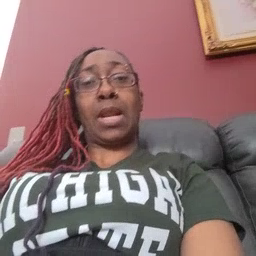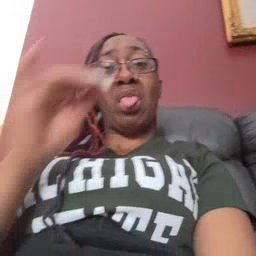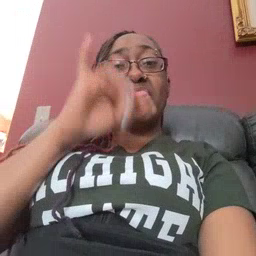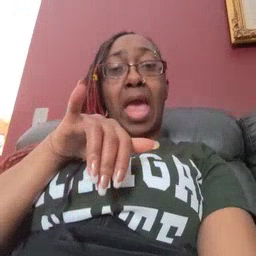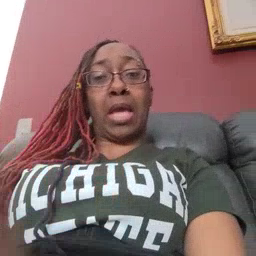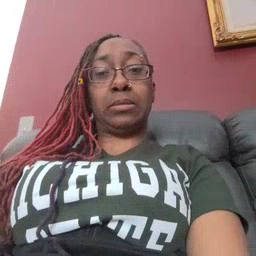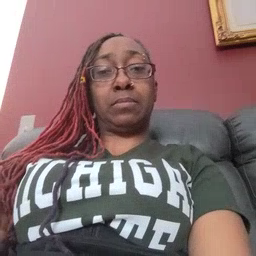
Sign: that